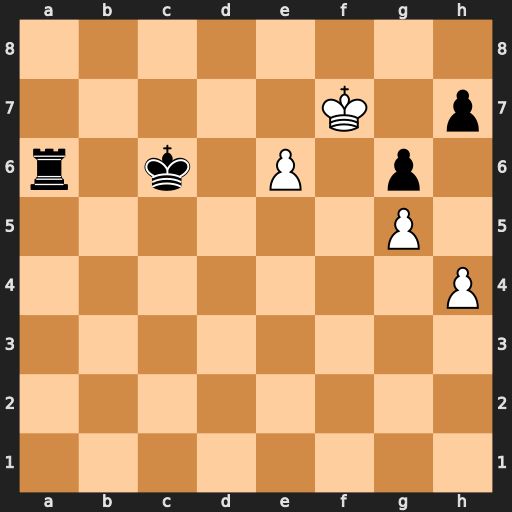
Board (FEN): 8/5K1p/r1k1P1p1/6P1/7P/8/8/8
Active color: w
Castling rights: -
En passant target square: -
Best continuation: e7 Ra7 Kf8 Ra8+ e8=Q+ Rxe8+ Kxe8